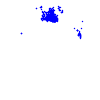
Particle: electron